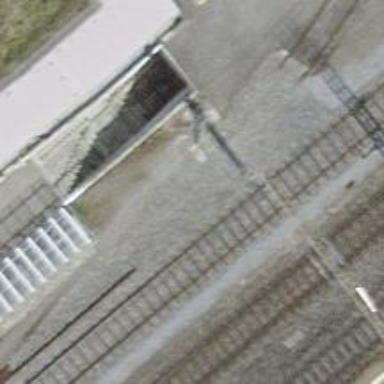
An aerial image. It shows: Abandoned railway spur with one track.